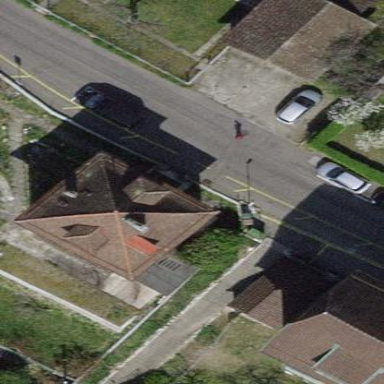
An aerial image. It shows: Pyramidal roof shapes the top of the apartments building.